Interaction volume radius: 5 \u00c5
Interaction volume height: 20 \u00c5
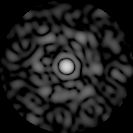
Disorder parameter: 0.8581